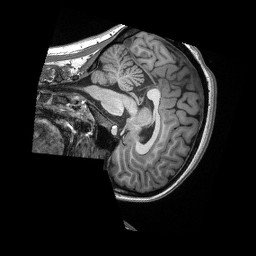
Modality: T1w
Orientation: sagittal
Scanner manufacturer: siemens
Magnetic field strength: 3 T
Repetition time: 2.3 s
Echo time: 0.00308 s